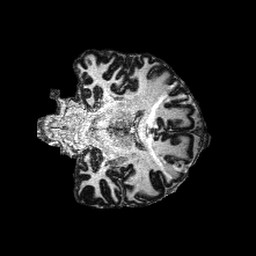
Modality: MP2RAGE
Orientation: coronal